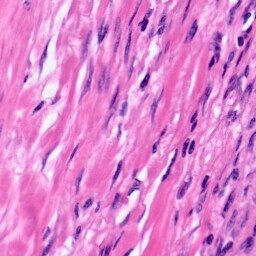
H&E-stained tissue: Pancreatic